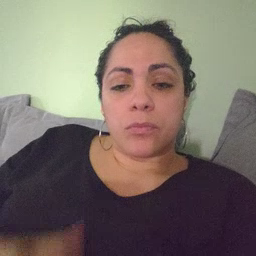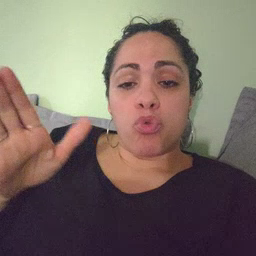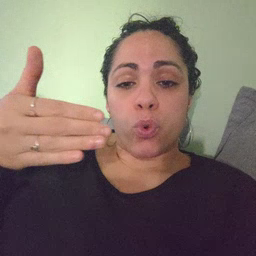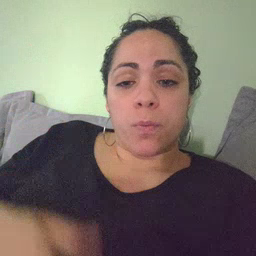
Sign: room